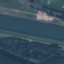
Land use / land cover: River